Question: I am new in jquery and I having trouble in converting my JavaScript into jquery ajax I tried but I did not get it properly if anyone can help me I shall be very thankful to him/her.
When i click on a edit button a popup is displayed showing record of a person and we can edit it in popup and then save it.
This is how it looks like:

'''
function update(str)
{
if (str=="")
{
document.getElementById("txtHint").innerHTML="";
return;
}
if (window.XMLHttpRequest)
{// code for IE7+, Firefox, Chrome, Opera, Safari
xmlhttp=new XMLHttpRequest();
}
else
{// code for IE6, IE5
xmlhttp=new ActiveXObject("Microsoft.XMLHTTP");
}
xmlhttp.onreadystatechange=function()
{
if (xmlhttp.readyState==4 && xmlhttp.status==200)
{
document.getElementById("dialog").innerHTML=xmlhttp.responseText;
$( "#dialog" ).dialog();
}
}
xmlhttp.open("GET","updateattendence.php?q="+str,true);
xmlhttp.send();
}
'''
'''
<div id="dialog" title="Edit">
<div id="txtHint"></div>
</div>
'''
I have tried jquery get method but I can don't know how to call my JavaScript function. and It is showing nothing.
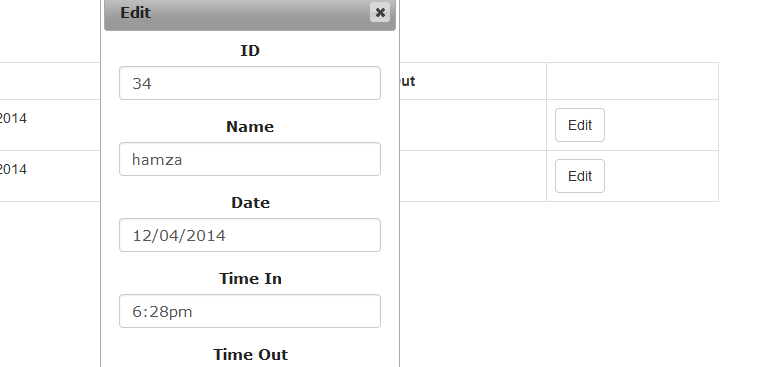
Answer: Using jQuery <URL> would be:
'''
function update(str)
{
if (str=="") {
$("#txtHint").html("");
return;
}
$.get('updateattendence.php', { q : str }, function(response){
$('#dialog')
.html(response)
.dialog();
});
}
'''